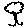
Label: tree